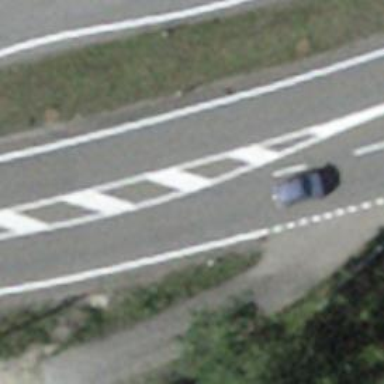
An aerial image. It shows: Asphalt road classified as primary highway.